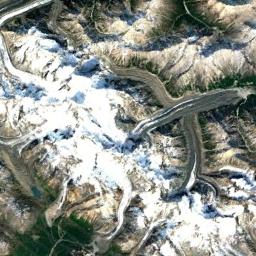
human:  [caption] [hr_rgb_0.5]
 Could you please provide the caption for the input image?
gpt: There are several peaks in the Snow Mountain Range covered with white snow, While others are brown and green mixed peaks .

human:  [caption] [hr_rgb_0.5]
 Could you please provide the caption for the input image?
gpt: The snowberg is covered with snow .

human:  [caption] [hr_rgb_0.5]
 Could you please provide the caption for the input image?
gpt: The snow berg is consist of bare land and white snow .

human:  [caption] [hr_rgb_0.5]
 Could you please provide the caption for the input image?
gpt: The snowberg has some valley glaciers and some knife-edge ridges remain at the top of the snowberg .

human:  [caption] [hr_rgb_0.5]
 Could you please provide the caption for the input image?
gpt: There are some snow and bare land on the snowberg .